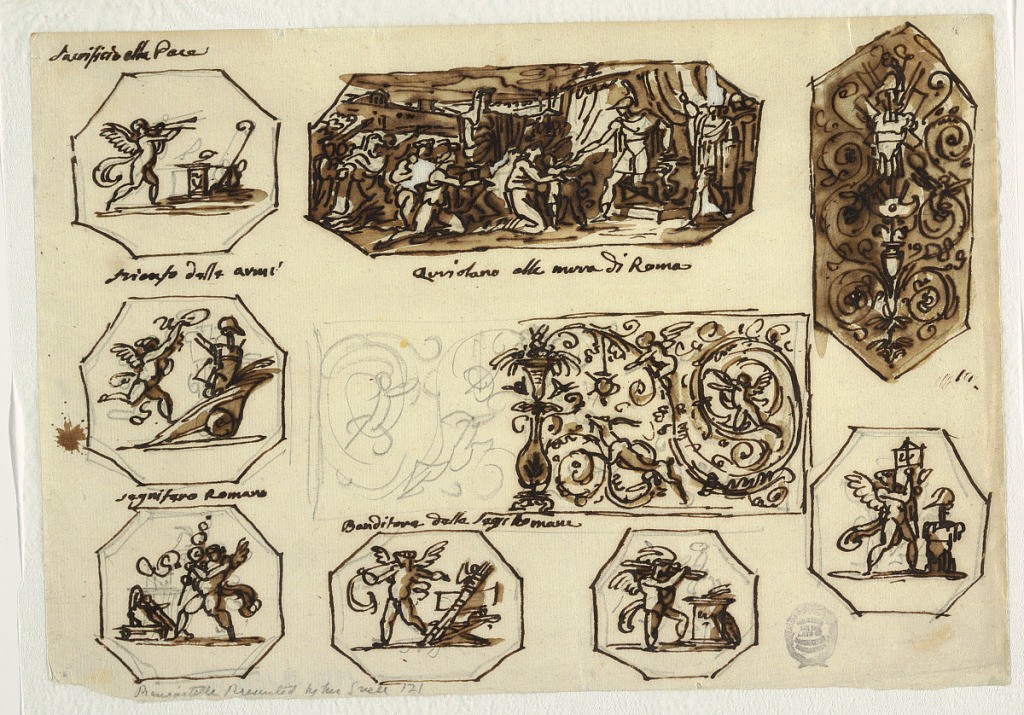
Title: Design for Various Decorations including "Coriolanus at the Walls of Rome"
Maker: Felice Giani, Italian, 1758–1823
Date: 1800–1850
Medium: Pen and brown ink, brush and wash over black chalk on laid paper
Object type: Drawing
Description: Left row, above: "Sacrificio alla Pace" (all captions are written above octagonal panels): putto blowing double flute; at right, an altar. Center: "Trionfo delle armi:"  putto with wreath running into chariot with panoply. Below: "segnifero Romano:" putto with legionary sign beside trophy. Central row, above: Coriolanus implored by women of Rome, rising from throne at right: "Coriolano alle mura di Roma." Center: left half of decoration is roughly sketched. In center is high shaft with bowl, Rinceaux spring from it, putti and boy are between them. Bottom: left octagon with putto blowing horn beside trophy of arms, right octagon with putto bringing wood to altar. Right row, above: hexagon with trophy and rinceaux; right row, below: putto carrying standard beside panoply.